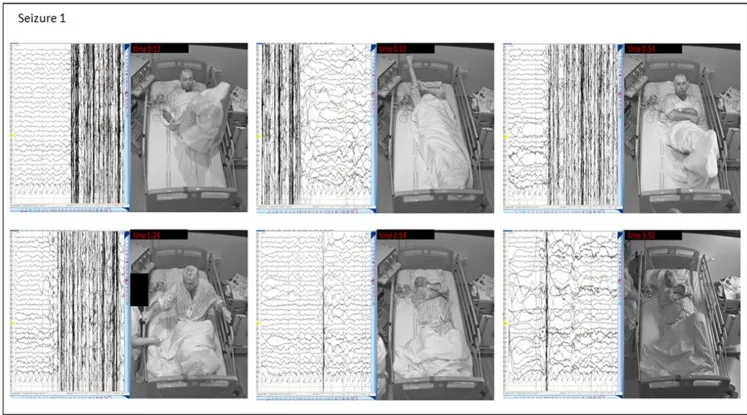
Clinical manifestation of insulinoma in our patient - seizures captured during video EEG. (A) Seizure 1 - Video-EEG: The seizure starts with rocking movements (0:12). At 0:32, the patient raises his right hand, throws his legs on the bed, and straightens his shirt sleeve. Rocking motions are repeated (0:54). After the nurse arrives, he says he wants to sleep. He counts aloud at the nurse's request but only to 2. Then he rocks again, sits up, and grabs the bed rails (1:24). He crosses his arms (2:54) and grunts. At the end of the seizure, he raises his head and hyperventilates (3:32).
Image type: radiology (x_ray)